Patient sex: M
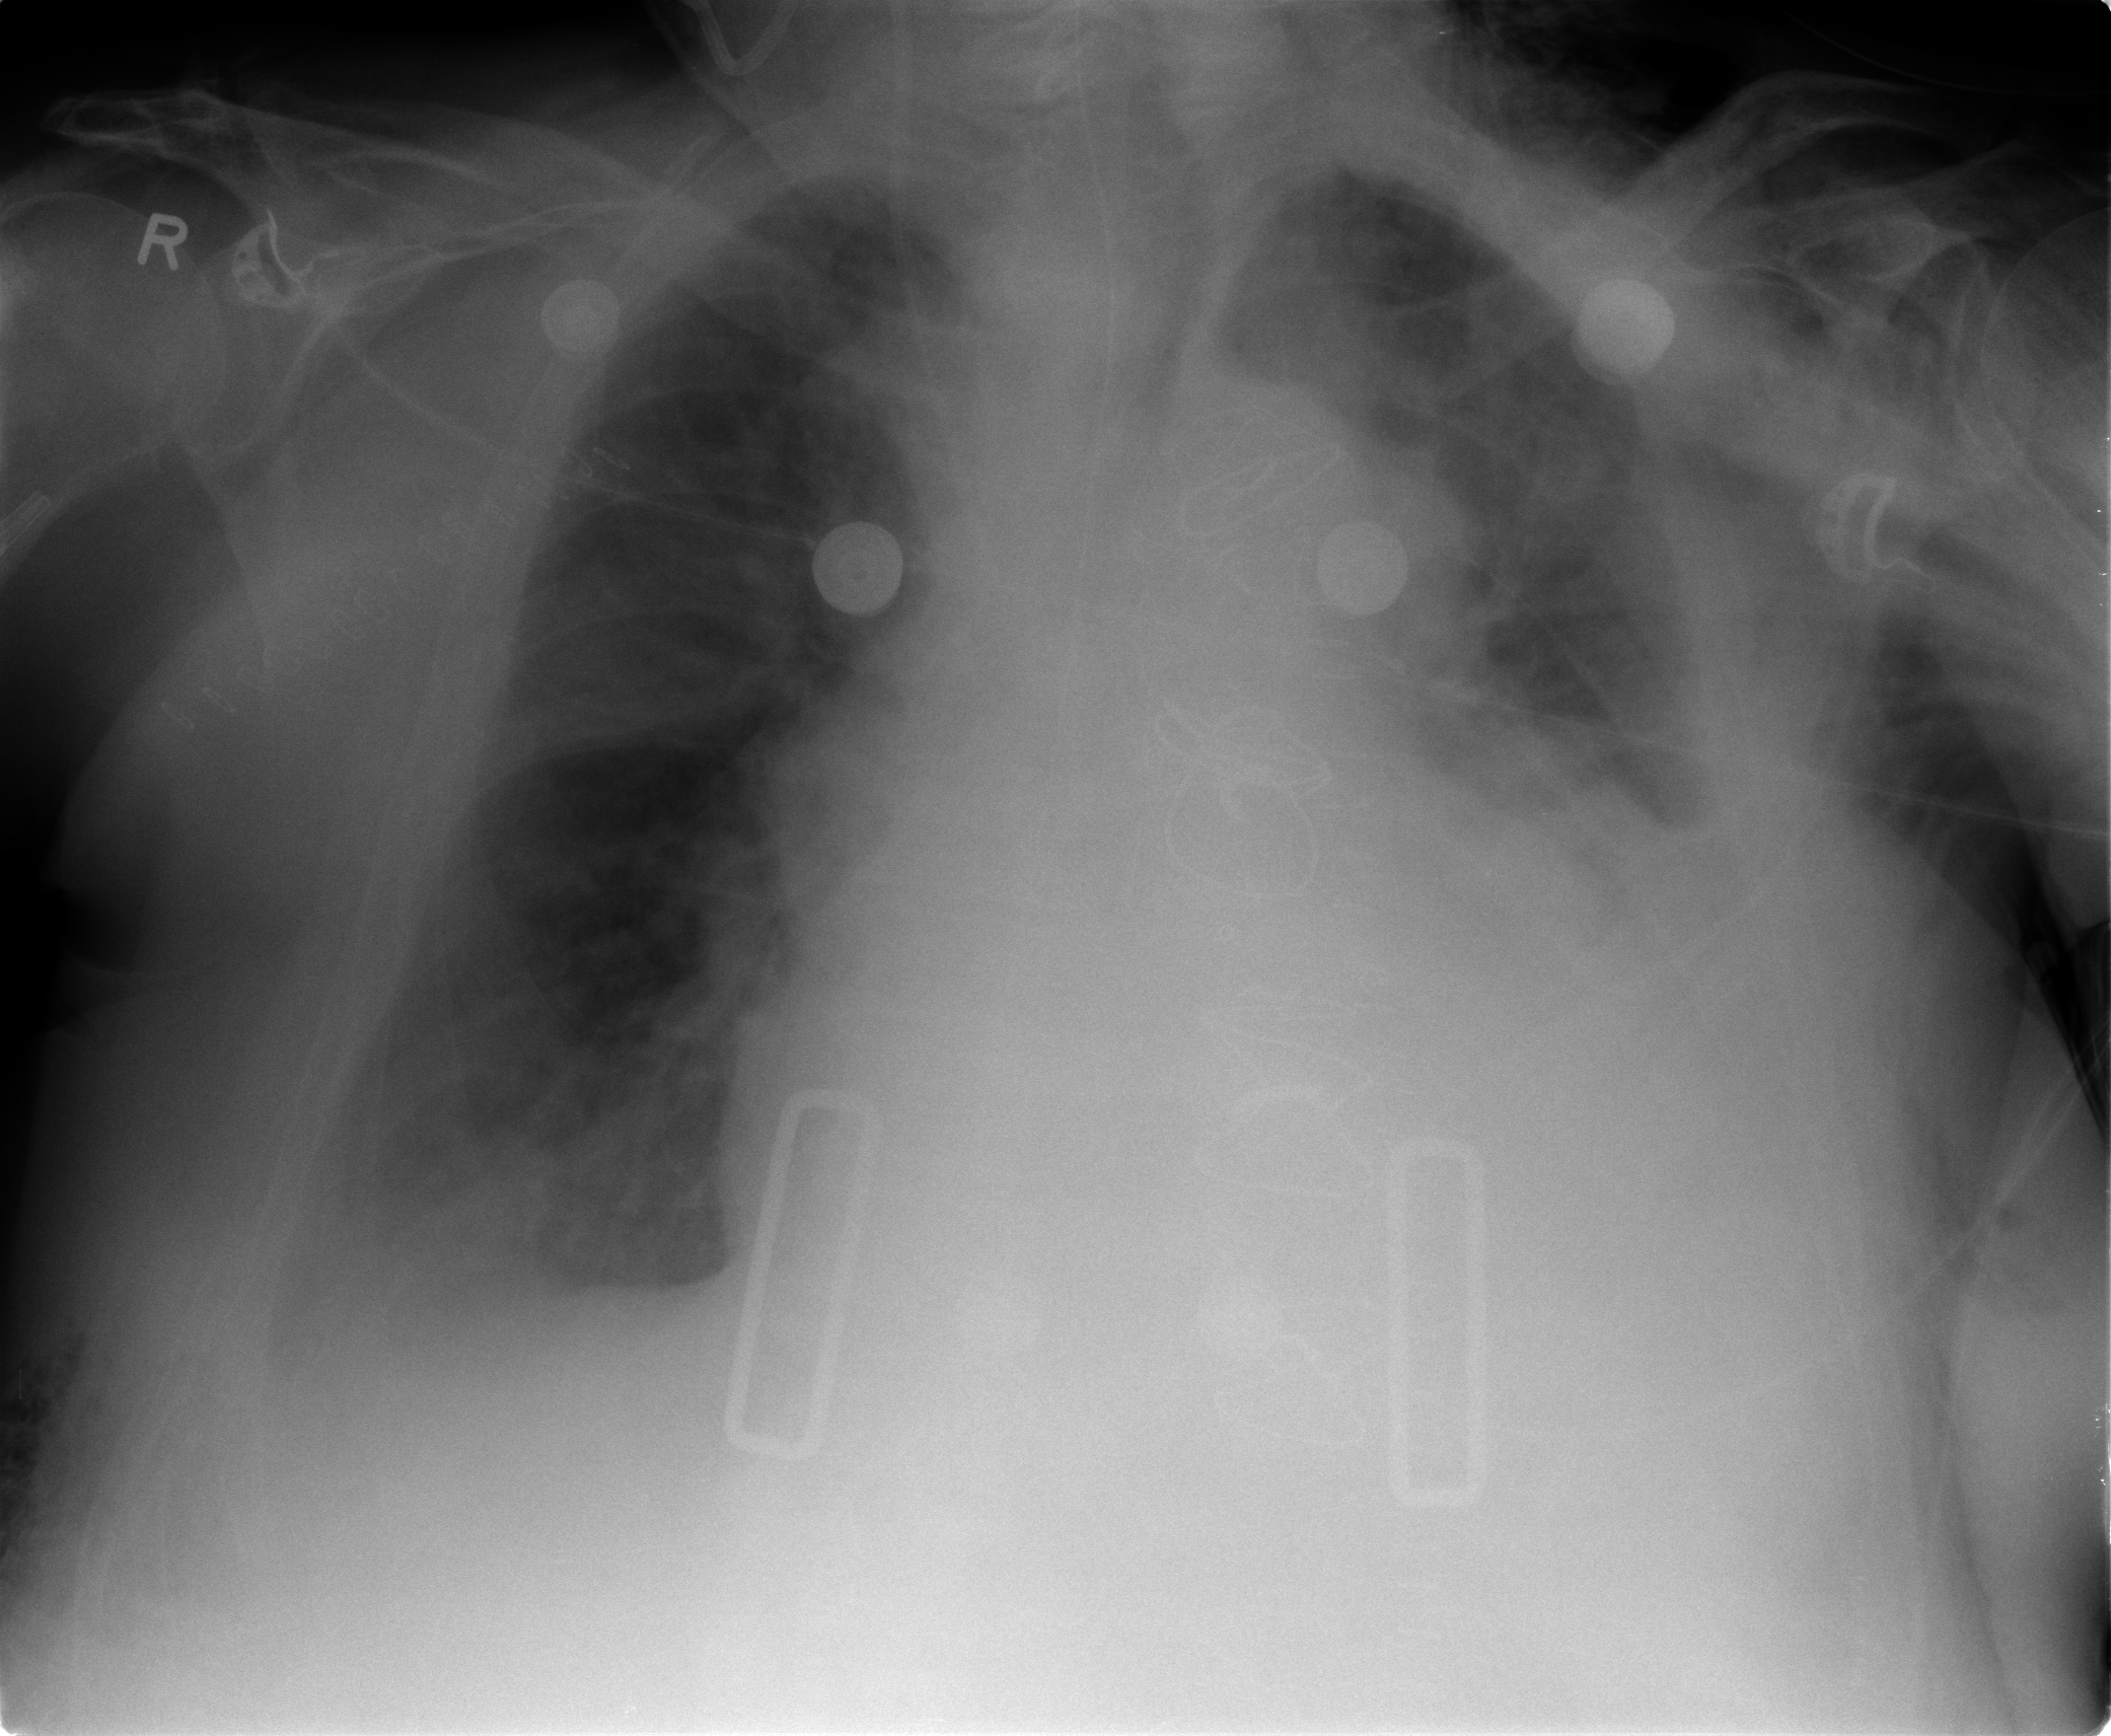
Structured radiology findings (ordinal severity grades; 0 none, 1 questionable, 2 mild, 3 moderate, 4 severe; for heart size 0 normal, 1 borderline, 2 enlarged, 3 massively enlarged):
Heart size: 2
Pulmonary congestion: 2
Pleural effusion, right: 1
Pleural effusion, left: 3
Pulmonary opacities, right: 0
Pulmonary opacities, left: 0
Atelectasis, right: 2
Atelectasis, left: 2